Interaction volume radius: 5 \u00c5
Interaction volume height: 15 \u00c5
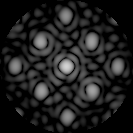
Disorder parameter: 0.2113